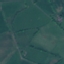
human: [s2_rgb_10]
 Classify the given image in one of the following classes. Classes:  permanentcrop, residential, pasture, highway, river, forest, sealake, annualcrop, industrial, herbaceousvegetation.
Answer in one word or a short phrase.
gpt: Pasture